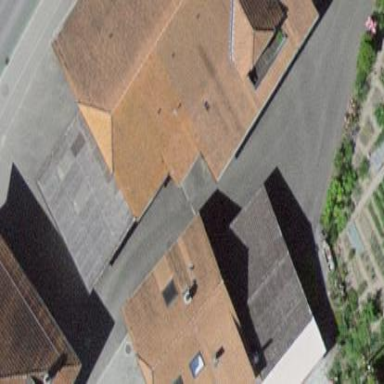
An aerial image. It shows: Residential building.